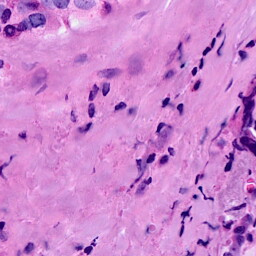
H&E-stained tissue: Breast